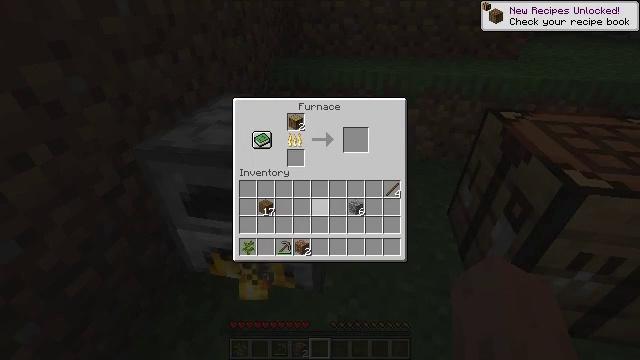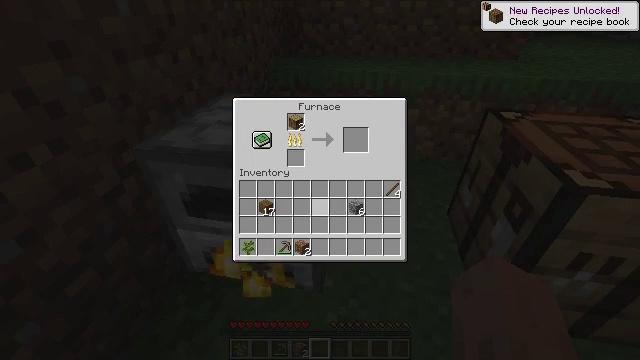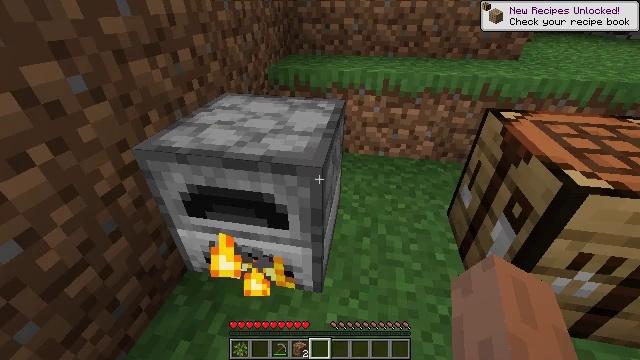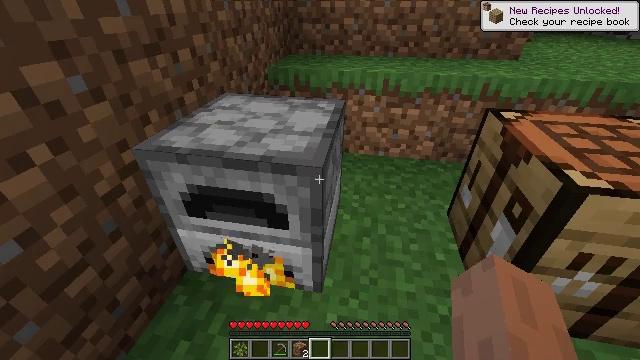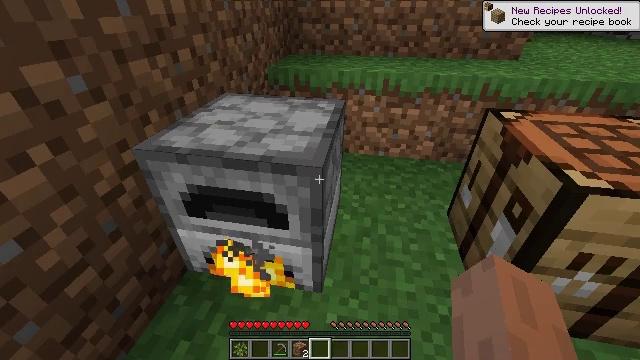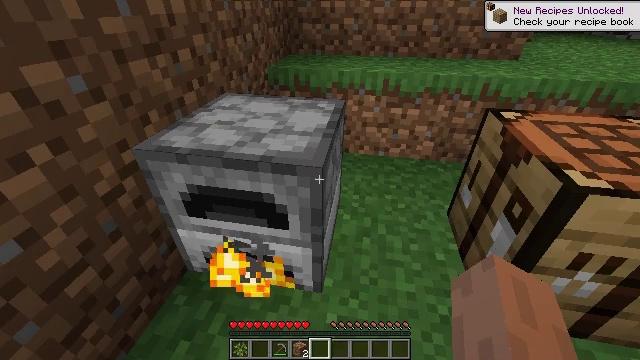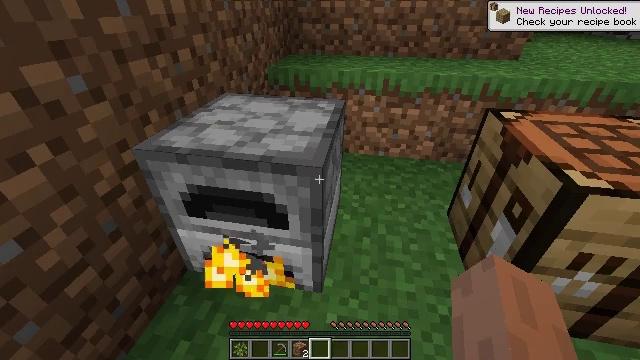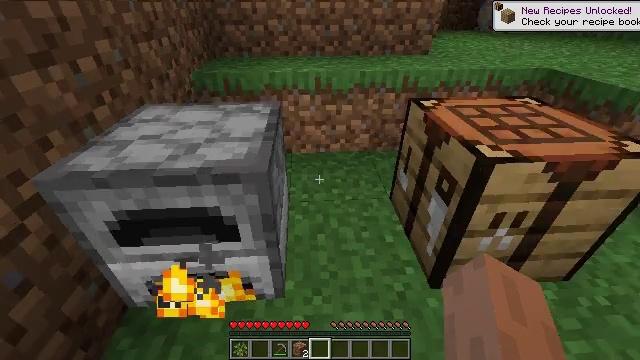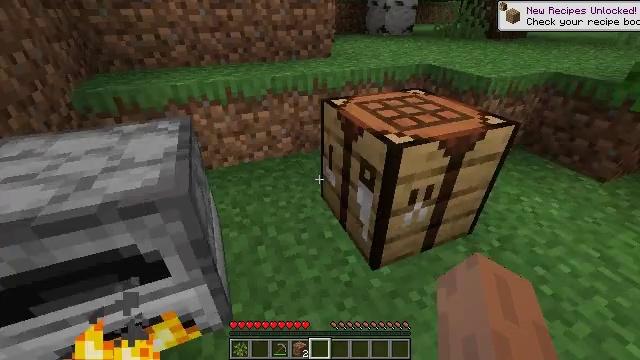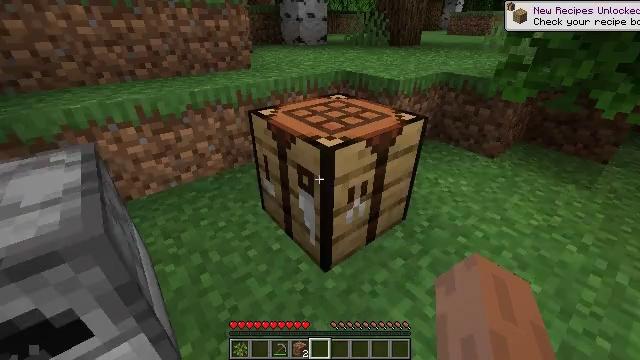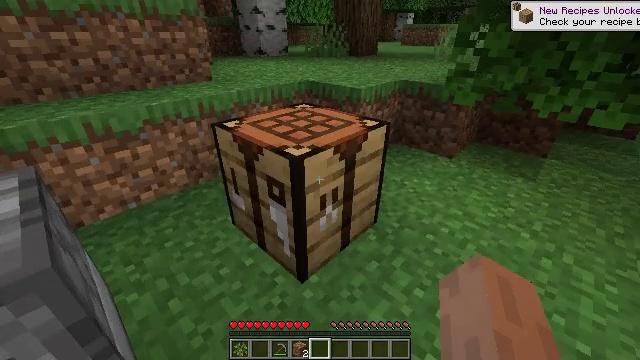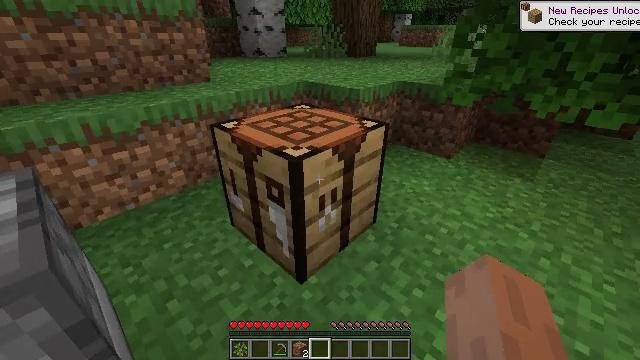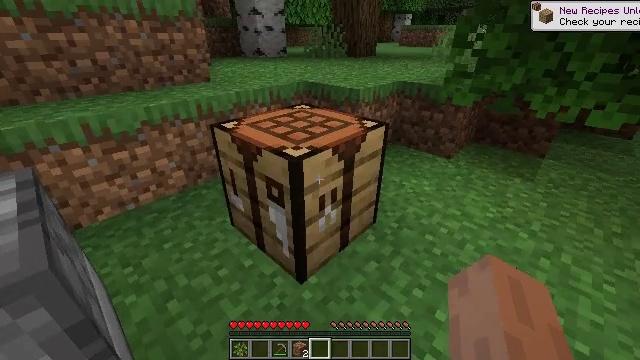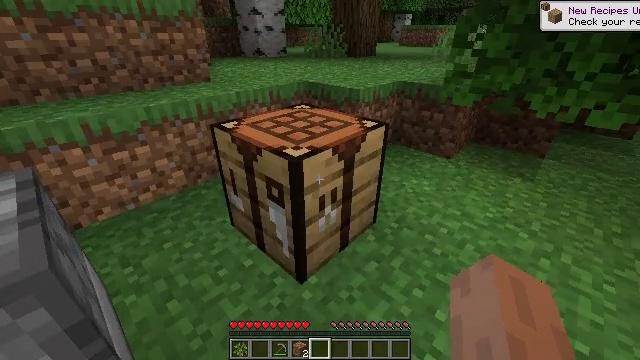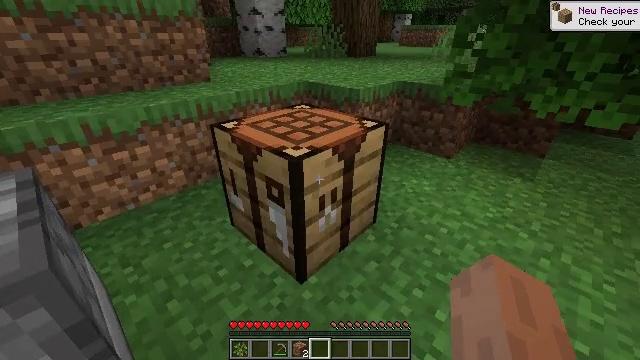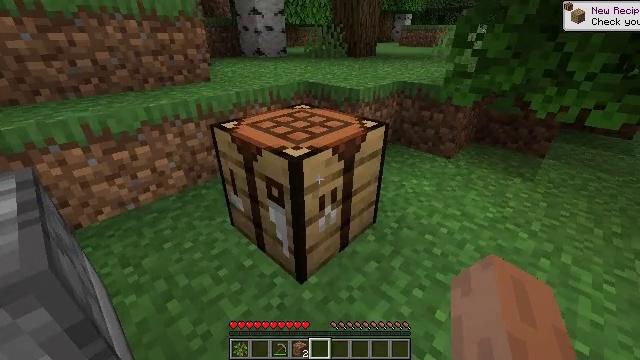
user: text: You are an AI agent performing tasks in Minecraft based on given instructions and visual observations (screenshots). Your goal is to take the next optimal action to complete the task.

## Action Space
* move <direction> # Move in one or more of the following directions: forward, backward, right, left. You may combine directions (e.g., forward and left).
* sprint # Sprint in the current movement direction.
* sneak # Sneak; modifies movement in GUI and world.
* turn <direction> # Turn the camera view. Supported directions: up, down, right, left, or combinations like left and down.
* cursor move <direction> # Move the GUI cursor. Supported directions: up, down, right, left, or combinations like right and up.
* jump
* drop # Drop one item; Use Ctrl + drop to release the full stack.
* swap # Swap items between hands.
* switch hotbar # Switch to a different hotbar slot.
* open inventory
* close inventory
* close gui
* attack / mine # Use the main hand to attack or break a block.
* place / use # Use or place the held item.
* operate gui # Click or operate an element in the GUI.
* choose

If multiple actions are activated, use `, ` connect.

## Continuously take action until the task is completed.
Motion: motion action
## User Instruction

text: Gather oak logs from trees.
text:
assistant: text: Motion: no_op
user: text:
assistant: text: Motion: open inventory
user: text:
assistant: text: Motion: open inventory
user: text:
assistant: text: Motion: open inventory
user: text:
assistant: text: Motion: open inventory
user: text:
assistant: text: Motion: no_op
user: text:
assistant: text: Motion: turn right
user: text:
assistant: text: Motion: turn right and up
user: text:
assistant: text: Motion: turn right and up
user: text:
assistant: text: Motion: turn right and up
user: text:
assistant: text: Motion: no_op
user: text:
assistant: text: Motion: no_op
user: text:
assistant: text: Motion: no_op
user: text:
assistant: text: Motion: use / place
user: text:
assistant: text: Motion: use / place
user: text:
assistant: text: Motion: use / place
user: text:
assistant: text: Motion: use / place
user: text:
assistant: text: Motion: no_op
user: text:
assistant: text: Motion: no_op
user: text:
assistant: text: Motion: no_op
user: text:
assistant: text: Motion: no_op
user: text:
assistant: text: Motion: no_op
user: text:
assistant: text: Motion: no_op
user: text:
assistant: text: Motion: no_op
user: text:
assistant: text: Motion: no_op
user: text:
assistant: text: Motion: no_op
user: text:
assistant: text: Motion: no_op
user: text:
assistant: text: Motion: no_op
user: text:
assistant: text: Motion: no_op
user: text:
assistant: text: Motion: no_op